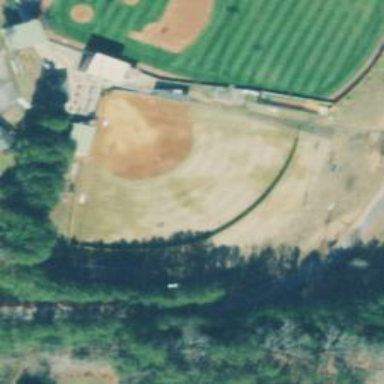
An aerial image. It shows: Baseball pitch for leisure land.